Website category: university
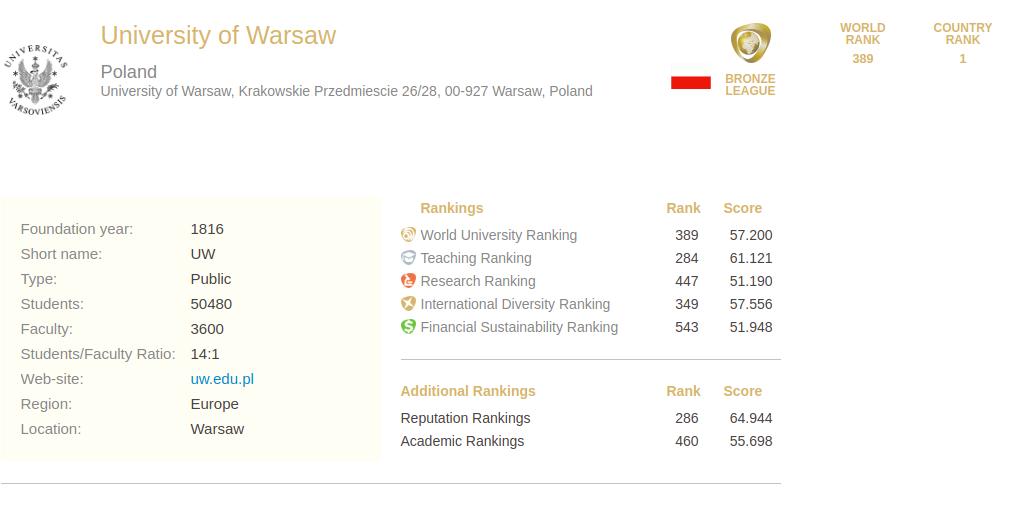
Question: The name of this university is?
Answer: University of Warsaw

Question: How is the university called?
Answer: University of Warsaw

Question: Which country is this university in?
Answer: Poland

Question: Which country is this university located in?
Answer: Poland

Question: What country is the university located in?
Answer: Poland

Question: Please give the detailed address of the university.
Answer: University of Warsaw, Krakowskie Przedmiescie 26/28, 00-927 Warsaw, Poland

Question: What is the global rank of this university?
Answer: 389

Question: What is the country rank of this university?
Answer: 1

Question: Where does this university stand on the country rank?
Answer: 1

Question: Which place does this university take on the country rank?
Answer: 1

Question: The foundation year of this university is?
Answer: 1816

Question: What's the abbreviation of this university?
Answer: UW

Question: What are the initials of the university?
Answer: UW

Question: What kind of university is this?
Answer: Public

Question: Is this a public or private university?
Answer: Public

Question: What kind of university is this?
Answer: Public

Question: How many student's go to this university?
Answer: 50480

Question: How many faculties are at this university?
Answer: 3600

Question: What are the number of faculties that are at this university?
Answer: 3600

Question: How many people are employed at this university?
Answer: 3600

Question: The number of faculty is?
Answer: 3600

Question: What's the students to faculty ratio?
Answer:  14 : 1

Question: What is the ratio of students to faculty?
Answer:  14 : 1

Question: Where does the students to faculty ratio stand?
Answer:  14 : 1

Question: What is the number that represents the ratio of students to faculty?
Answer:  14 : 1

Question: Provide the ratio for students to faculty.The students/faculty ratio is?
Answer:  14 : 1

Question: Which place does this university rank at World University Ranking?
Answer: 389

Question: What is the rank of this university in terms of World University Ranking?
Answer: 389

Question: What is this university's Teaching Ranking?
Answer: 284

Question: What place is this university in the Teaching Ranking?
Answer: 284

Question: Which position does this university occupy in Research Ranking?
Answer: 447

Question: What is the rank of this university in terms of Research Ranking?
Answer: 447

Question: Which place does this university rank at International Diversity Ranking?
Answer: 349

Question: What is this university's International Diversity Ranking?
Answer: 349

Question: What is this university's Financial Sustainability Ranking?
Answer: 543

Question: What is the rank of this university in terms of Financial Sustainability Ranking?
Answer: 543

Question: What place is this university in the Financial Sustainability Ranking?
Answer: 543

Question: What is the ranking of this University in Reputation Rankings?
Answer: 286

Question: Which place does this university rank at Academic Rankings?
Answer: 460

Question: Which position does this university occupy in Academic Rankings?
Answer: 460

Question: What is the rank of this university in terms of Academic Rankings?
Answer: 460

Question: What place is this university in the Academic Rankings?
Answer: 460

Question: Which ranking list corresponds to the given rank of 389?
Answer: World University Ranking

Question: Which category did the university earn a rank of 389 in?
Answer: World University Ranking

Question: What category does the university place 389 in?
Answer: World University Ranking

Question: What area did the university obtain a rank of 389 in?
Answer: World University Ranking

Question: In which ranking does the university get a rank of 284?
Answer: Teaching Ranking

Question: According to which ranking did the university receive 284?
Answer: Teaching Ranking

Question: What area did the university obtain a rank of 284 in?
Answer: Teaching Ranking

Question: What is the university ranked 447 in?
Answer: Research Ranking

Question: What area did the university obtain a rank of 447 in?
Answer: Research Ranking

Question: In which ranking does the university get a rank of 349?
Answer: International Diversity Ranking

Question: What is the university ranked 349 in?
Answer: International Diversity Ranking

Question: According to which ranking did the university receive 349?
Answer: International Diversity Ranking

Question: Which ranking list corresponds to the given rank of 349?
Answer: International Diversity Ranking

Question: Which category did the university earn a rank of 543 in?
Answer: Financial Sustainability Ranking

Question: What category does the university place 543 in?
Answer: Financial Sustainability Ranking

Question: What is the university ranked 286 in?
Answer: Reputation Rankings

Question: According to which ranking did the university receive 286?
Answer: Reputation Rankings

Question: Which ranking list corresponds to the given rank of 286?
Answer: Reputation Rankings

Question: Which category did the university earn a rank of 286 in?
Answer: Reputation Rankings

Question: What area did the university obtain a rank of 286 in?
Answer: Reputation Rankings

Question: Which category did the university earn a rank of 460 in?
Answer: Academic Rankings

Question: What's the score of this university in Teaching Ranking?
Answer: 61.121